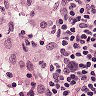
Metastatic tissue present: no